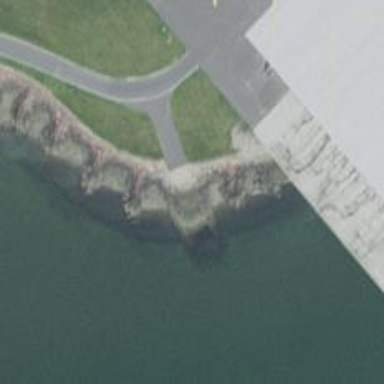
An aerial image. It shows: Slipway on leisure land.